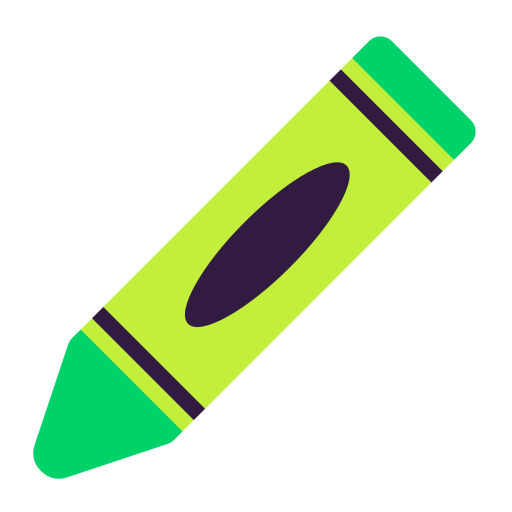
crayon flat